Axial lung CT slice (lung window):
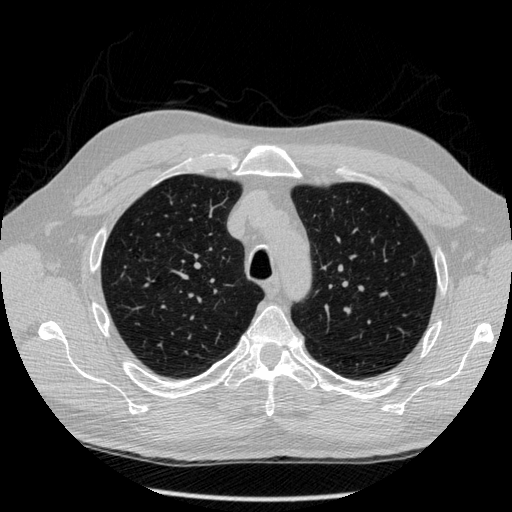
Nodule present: no